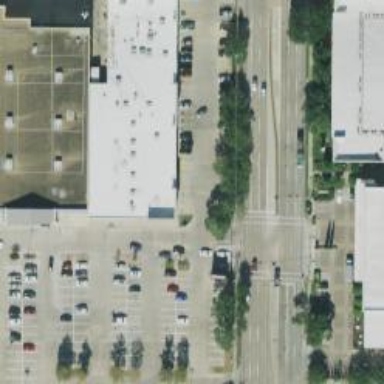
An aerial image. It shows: Parking space.